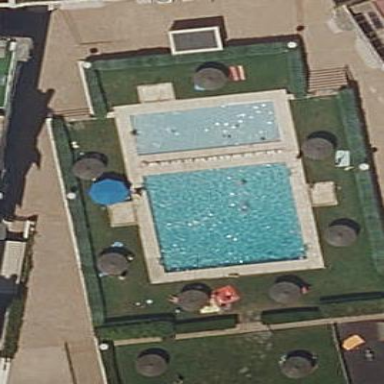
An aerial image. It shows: Swimming pool located in leisure land.